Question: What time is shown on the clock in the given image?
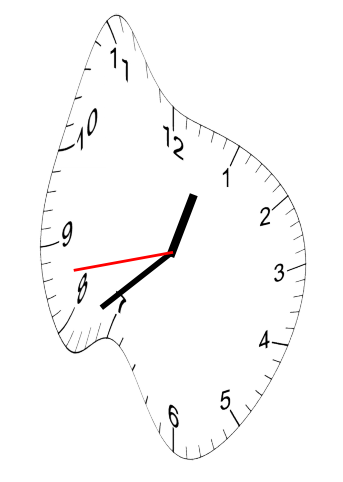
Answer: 12:38:43